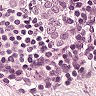
Metastatic tissue present: yes